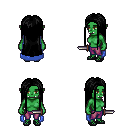
a pixel art fantasy rpg character, female body template, orc, green skin, blue cape, magenta pants, black extra-long hairstyle, ghillies, dagger, four views (front, back, left, right), 2x2 character sprite sheet, small pixel art, hard edges, no anti-aliasing